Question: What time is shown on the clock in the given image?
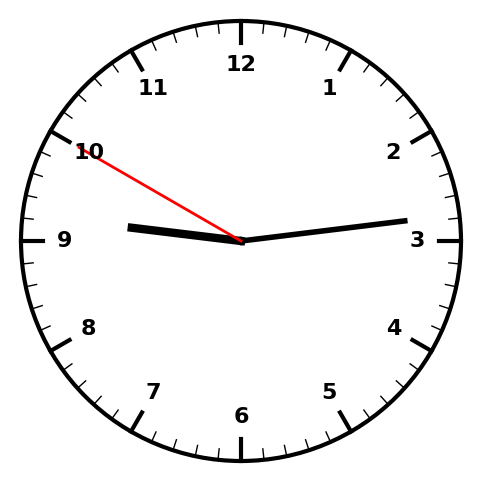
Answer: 09:13:50